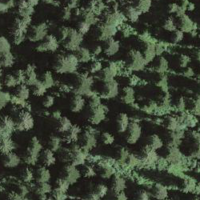
EUNIS habitat code: 43
Species observed at this site:
Scolopax rusticola